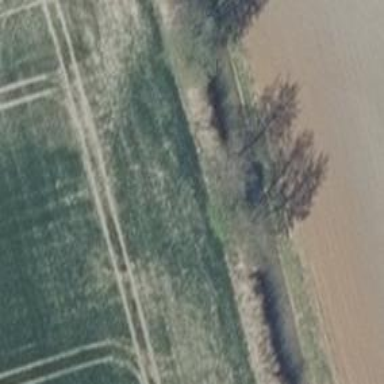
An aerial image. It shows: Row of deciduous broadleaved trees.